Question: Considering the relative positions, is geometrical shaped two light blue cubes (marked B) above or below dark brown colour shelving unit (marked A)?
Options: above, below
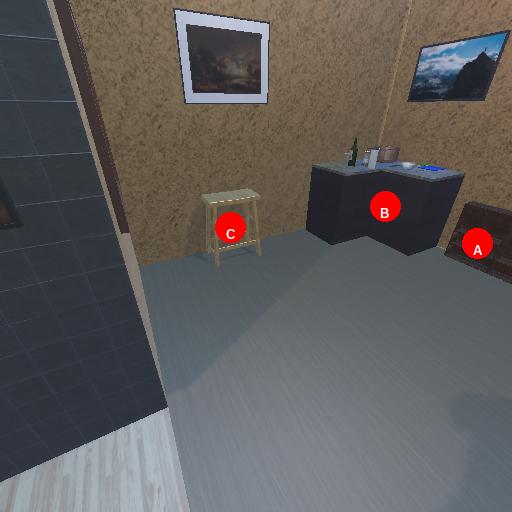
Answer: above